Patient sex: F
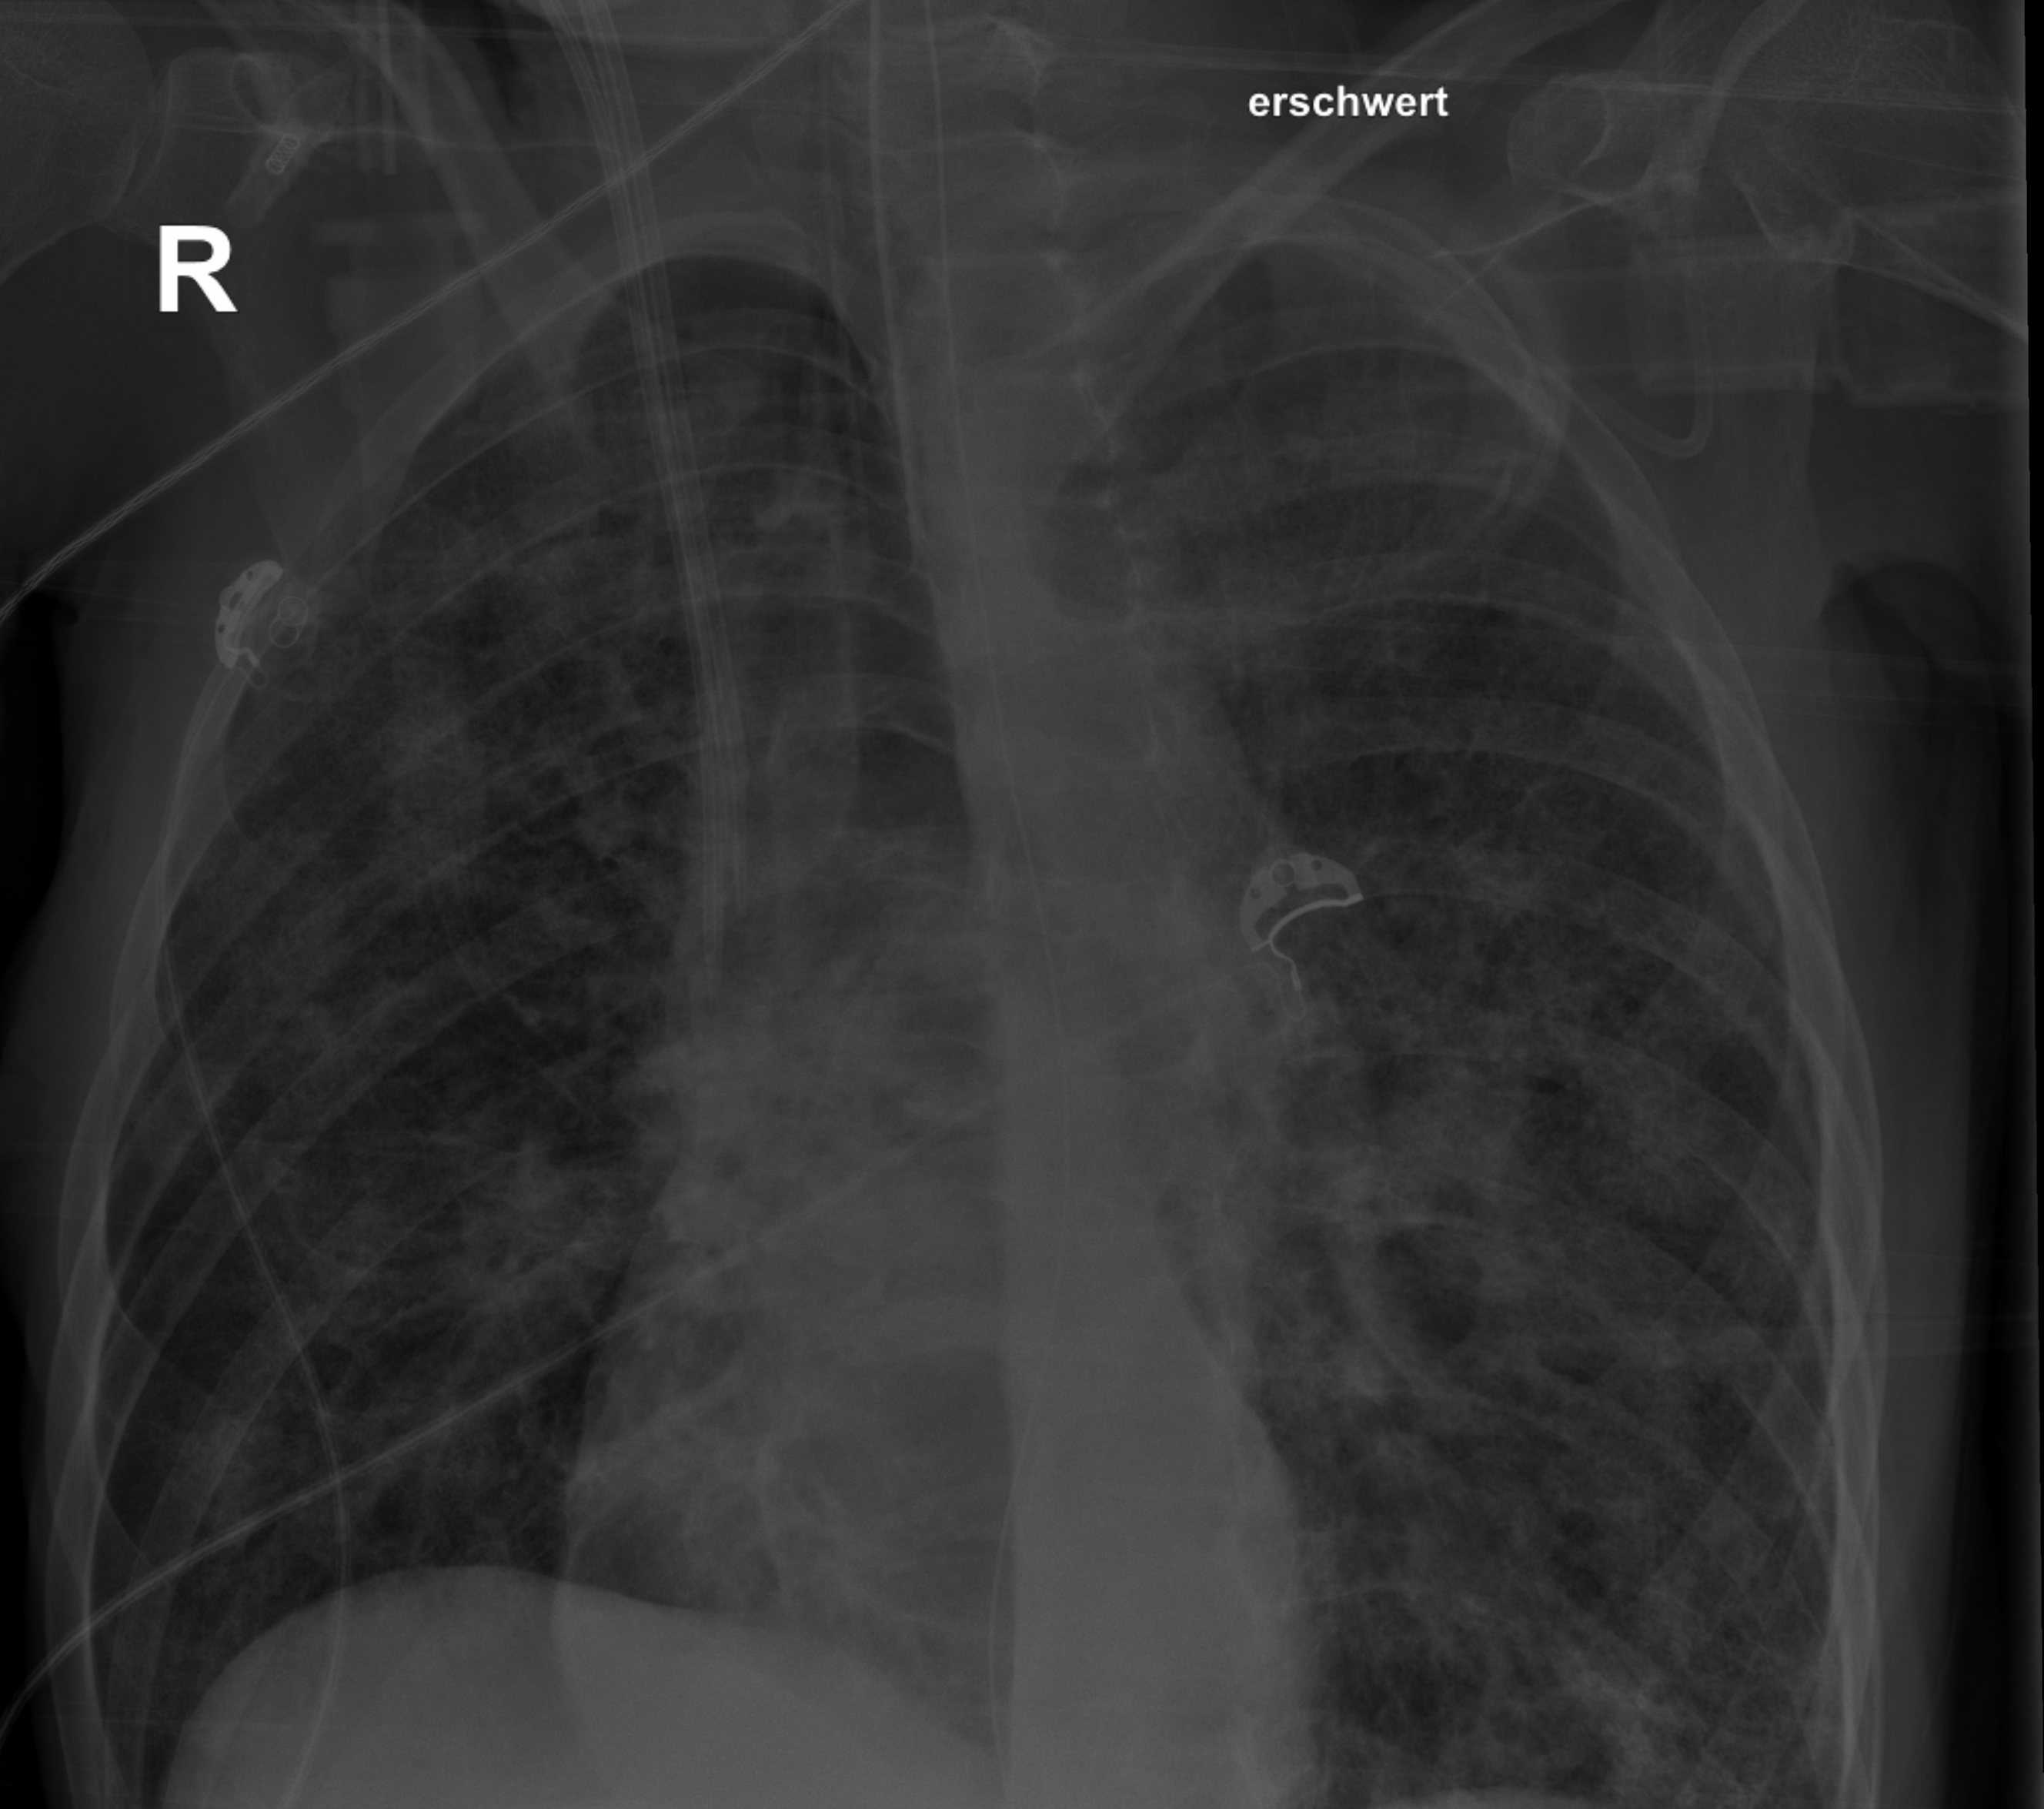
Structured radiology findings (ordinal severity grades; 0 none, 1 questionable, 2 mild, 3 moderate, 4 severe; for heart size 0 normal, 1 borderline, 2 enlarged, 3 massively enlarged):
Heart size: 1
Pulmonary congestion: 0
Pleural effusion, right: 0
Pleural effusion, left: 0
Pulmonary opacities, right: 3
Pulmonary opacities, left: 3
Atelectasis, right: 2
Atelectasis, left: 2